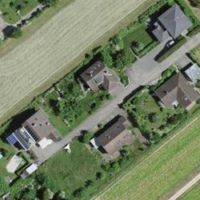
EUNIS habitat code: 55
Species observed at this site:
Sylvia borin